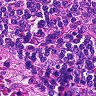
Metastatic tissue present: no